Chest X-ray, PA view. Patient: 29 years old, sex M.
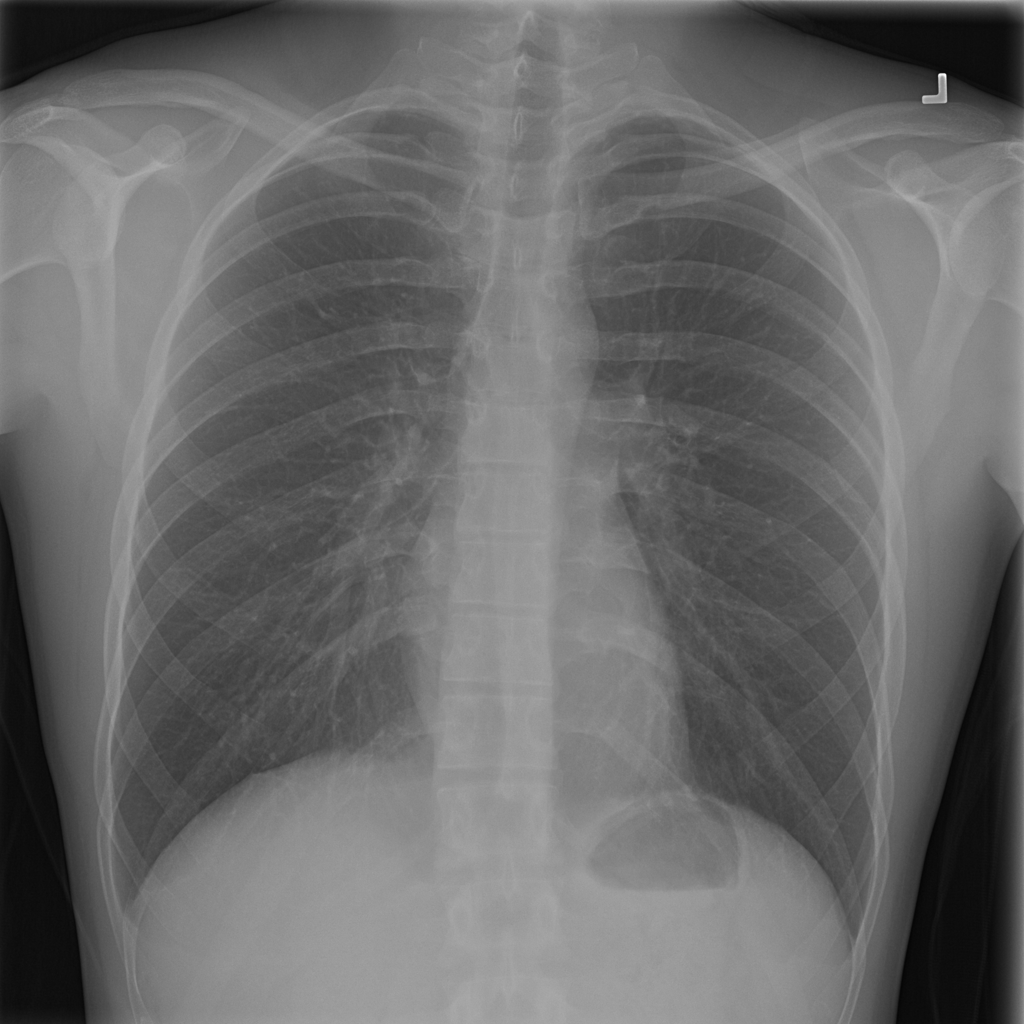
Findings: No Finding